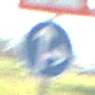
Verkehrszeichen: VorgeschriebeneFahrtrichtungGeradeausOderRechts
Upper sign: Lichtzeichenanlage
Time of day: SunriseSunset
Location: Outdoor (Special)
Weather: Clear
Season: NotSpecified
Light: Natural